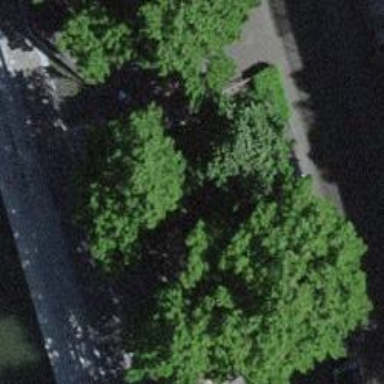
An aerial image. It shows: Brown bench.